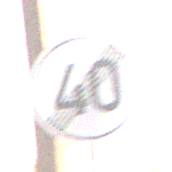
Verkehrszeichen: EndeGeschwindigkeit40
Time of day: SunriseSunset
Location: Roofed (Suburban)
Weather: Clear
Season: NotSpecified
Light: Natural